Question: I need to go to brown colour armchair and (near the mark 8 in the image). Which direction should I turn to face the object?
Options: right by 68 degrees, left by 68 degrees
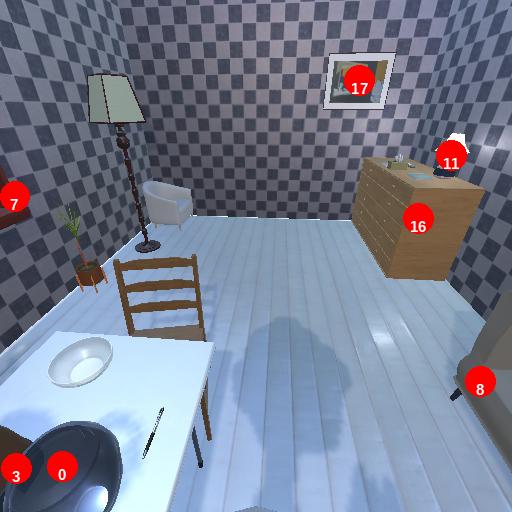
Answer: right by 68 degrees